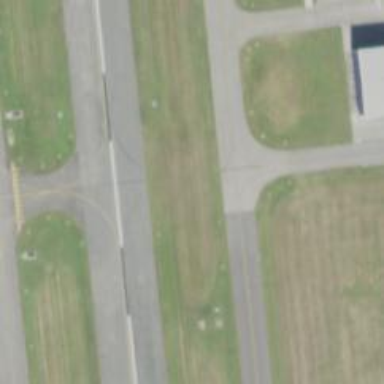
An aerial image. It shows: Image of taxiway at airport.